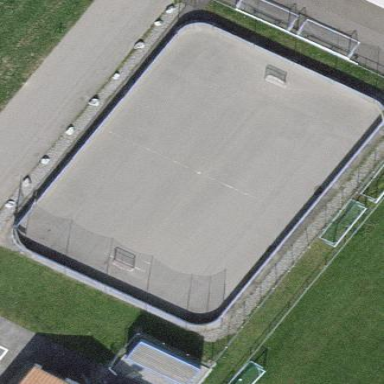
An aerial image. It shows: Field hockey pitch for leisure land sports.